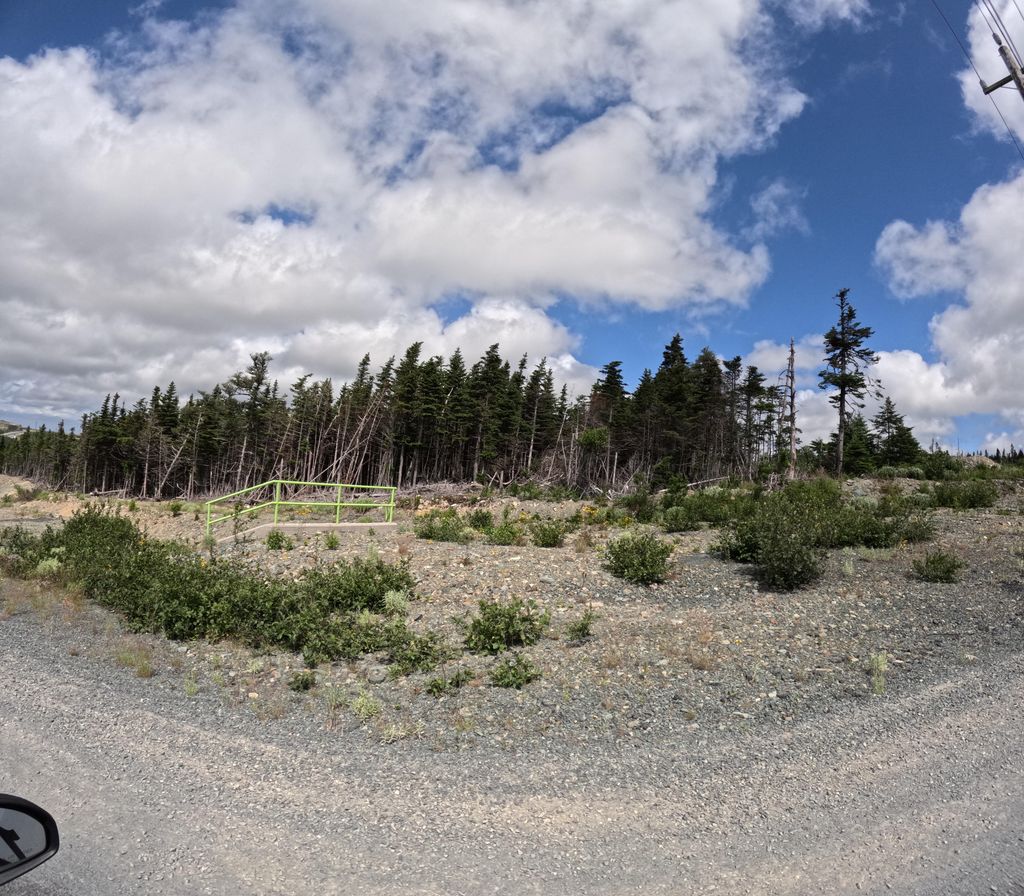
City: st_johns